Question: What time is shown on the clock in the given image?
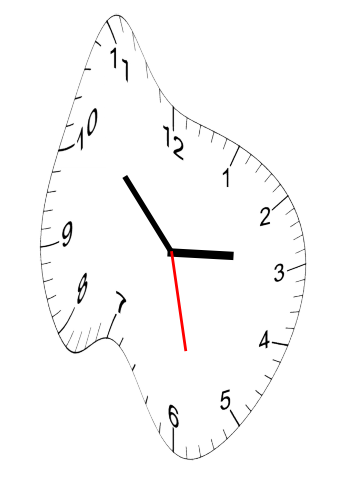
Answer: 02:52:28